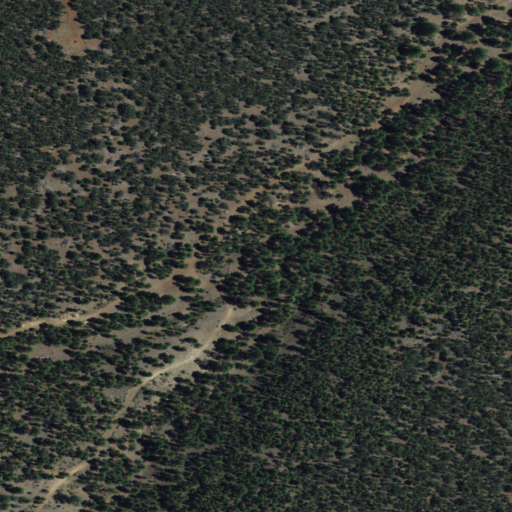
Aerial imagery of valley in New Mexico named Cassidera Canyon containing only evergreen forest